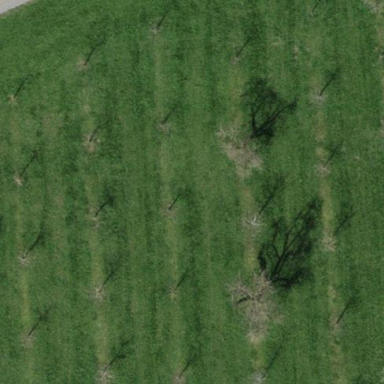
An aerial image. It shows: Orchard.